Platform: macOS
Application: Chrome
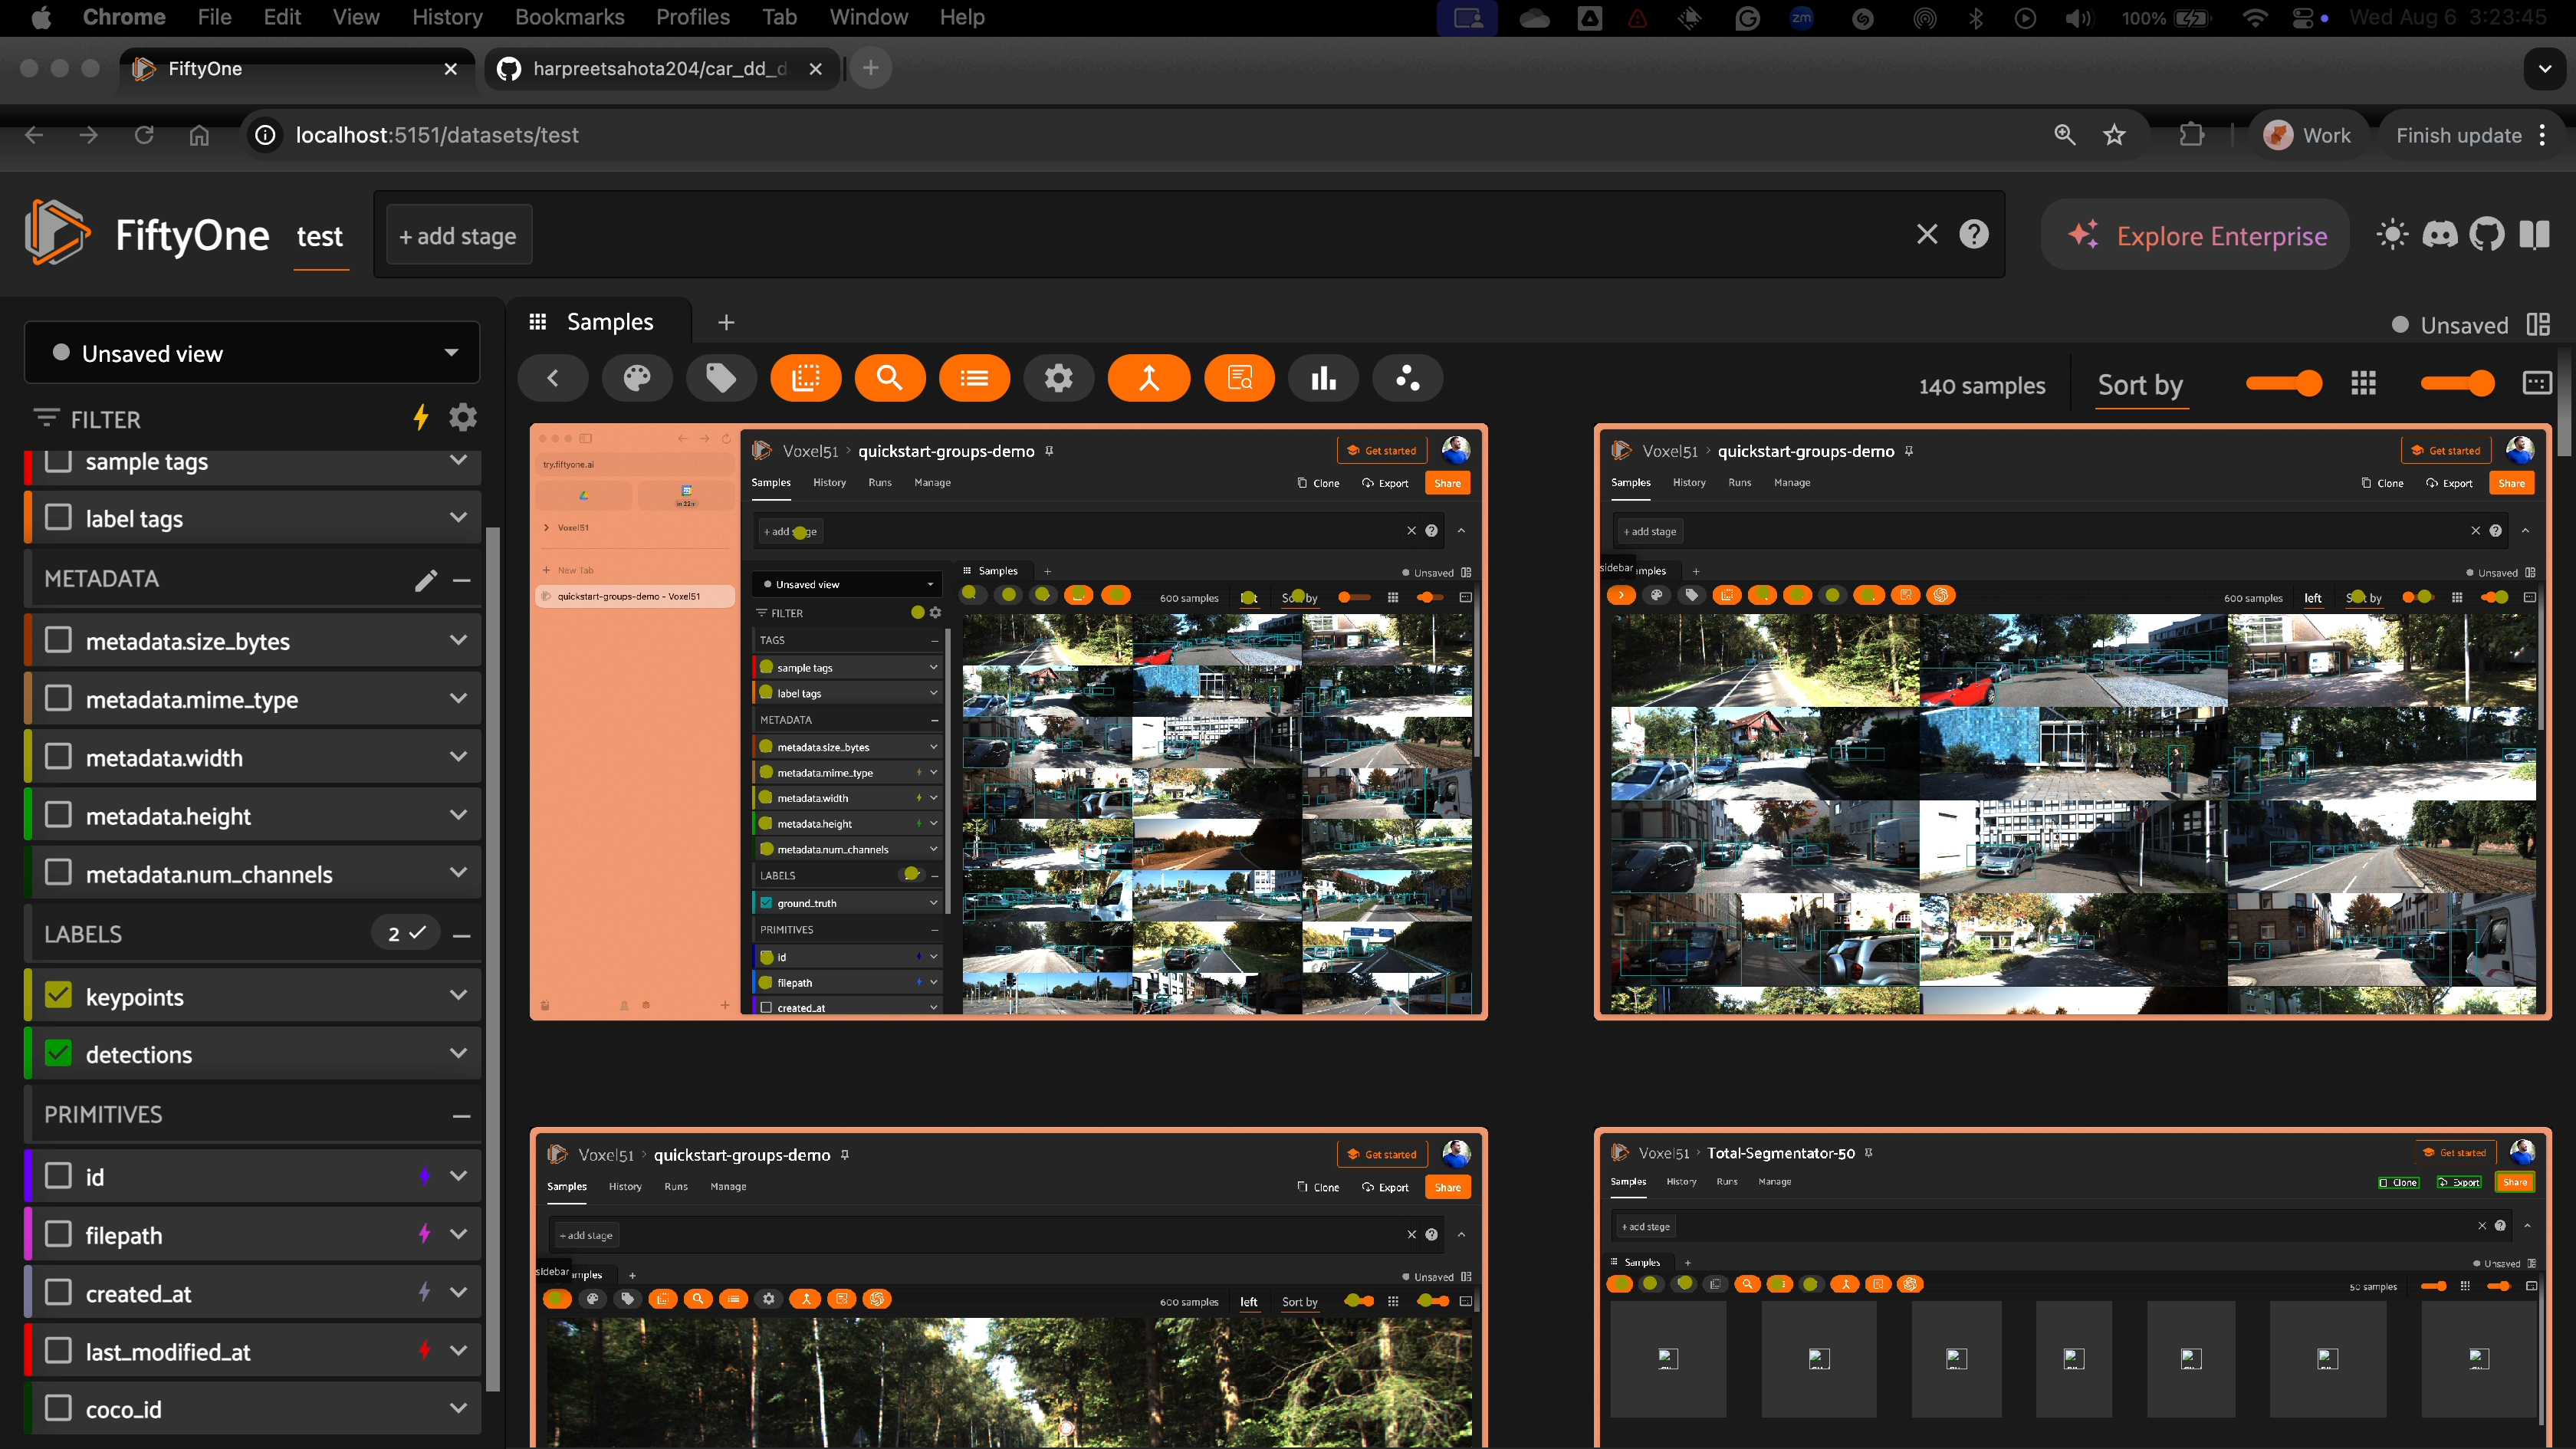
task_description: Open the saved views menu
action_type: click
element_info: Button
steps_since_start: 1